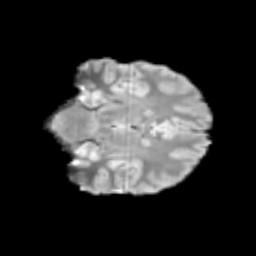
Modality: T2w
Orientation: coronal
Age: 13
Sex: male
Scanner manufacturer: siemens
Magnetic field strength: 3 T
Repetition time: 3.8 s
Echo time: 0.07 s